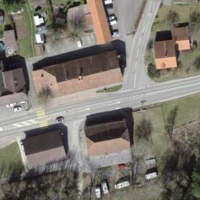
EUNIS habitat code: 55
Species observed at this site:
Angelica sylvestris